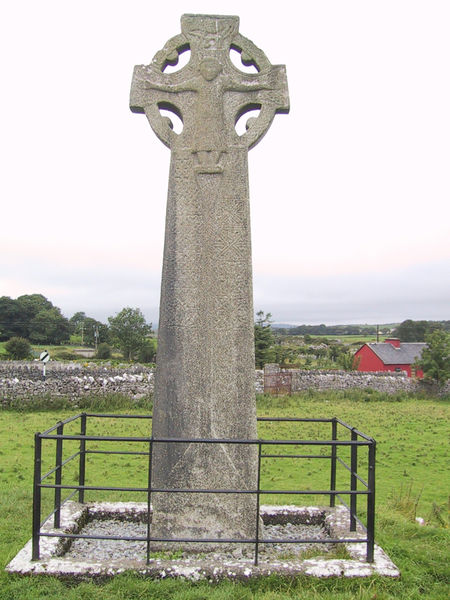
Titel: Doorty Hochkreuz der Kathedrale von Kilfenora
Standort: Kilfenora, Kathedrale (EU - IR)
Schlagwörter: himmel, meer, wolken, bäume, grün, landschaft, hell, dach, haus, rasen, rot, wiese, zaun, muster, knoten, stein, steine, tod, horizont, natur, sonne, england, kreis, skulptur, mauer, tag, geländer, foto, fotografie, kreuz, denkmal, intarsien, christus, grab, jesus, griechisch, heiliger, gekreuzigt, fotographie, auferstehung, schutz, landschafz, pilger, keltisch, mal, grabstein, irisch, irland, orthodox, großbritannien, rotes haus, abgesprerrt